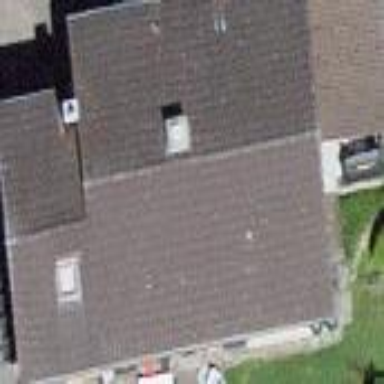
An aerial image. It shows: Residential building.